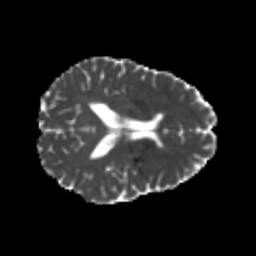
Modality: MD
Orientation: axial
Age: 26
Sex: female
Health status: healthy
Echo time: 0.074 s